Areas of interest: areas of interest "Medical"
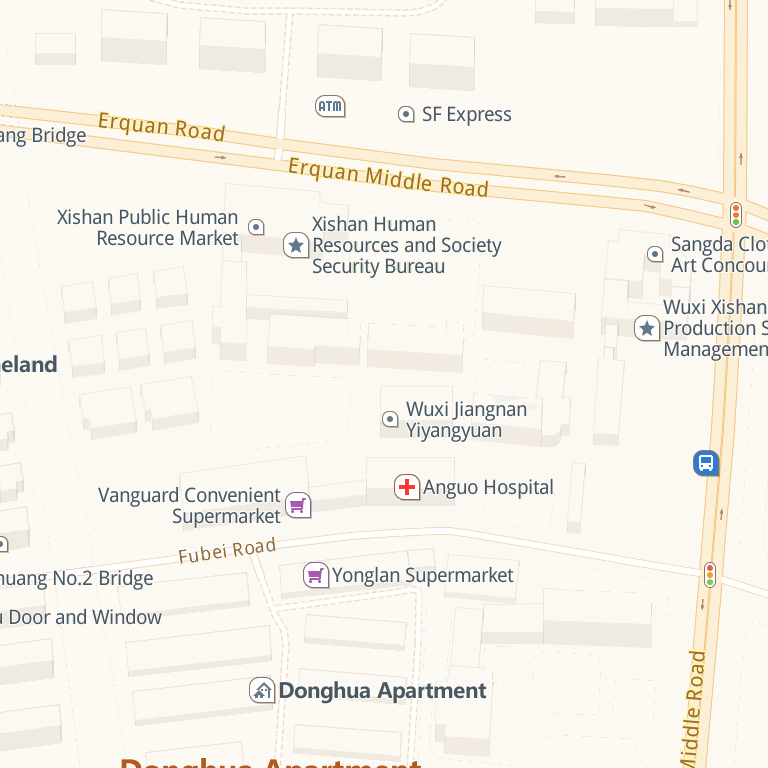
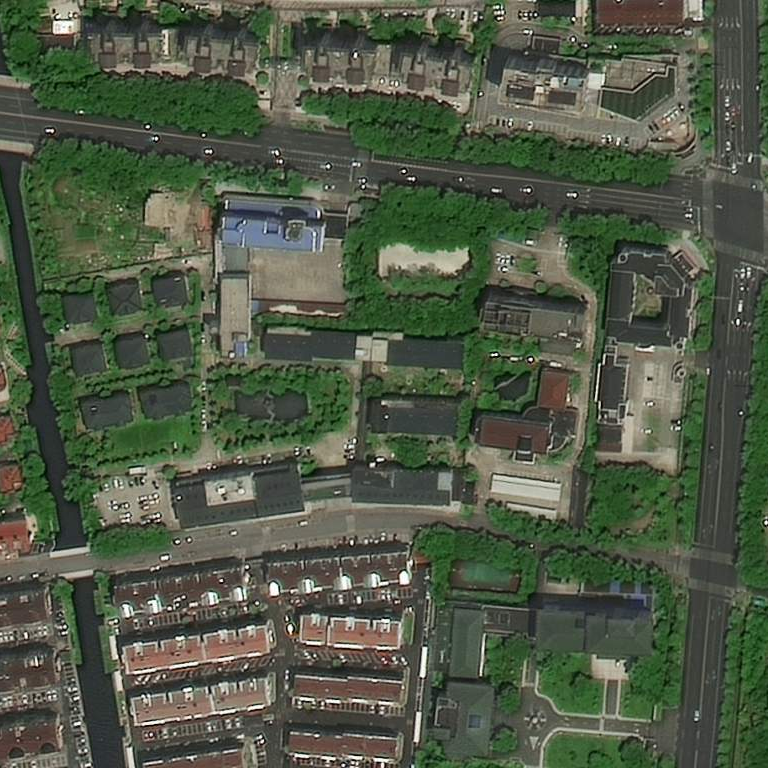